Field crop: maize
Growth stage: 2
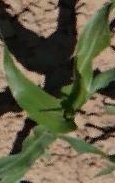
Species: maize